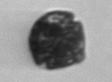
Label: Scrippsiella